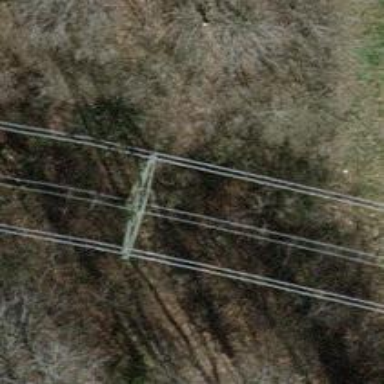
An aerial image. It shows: Lattice structure tower used for power distribution.